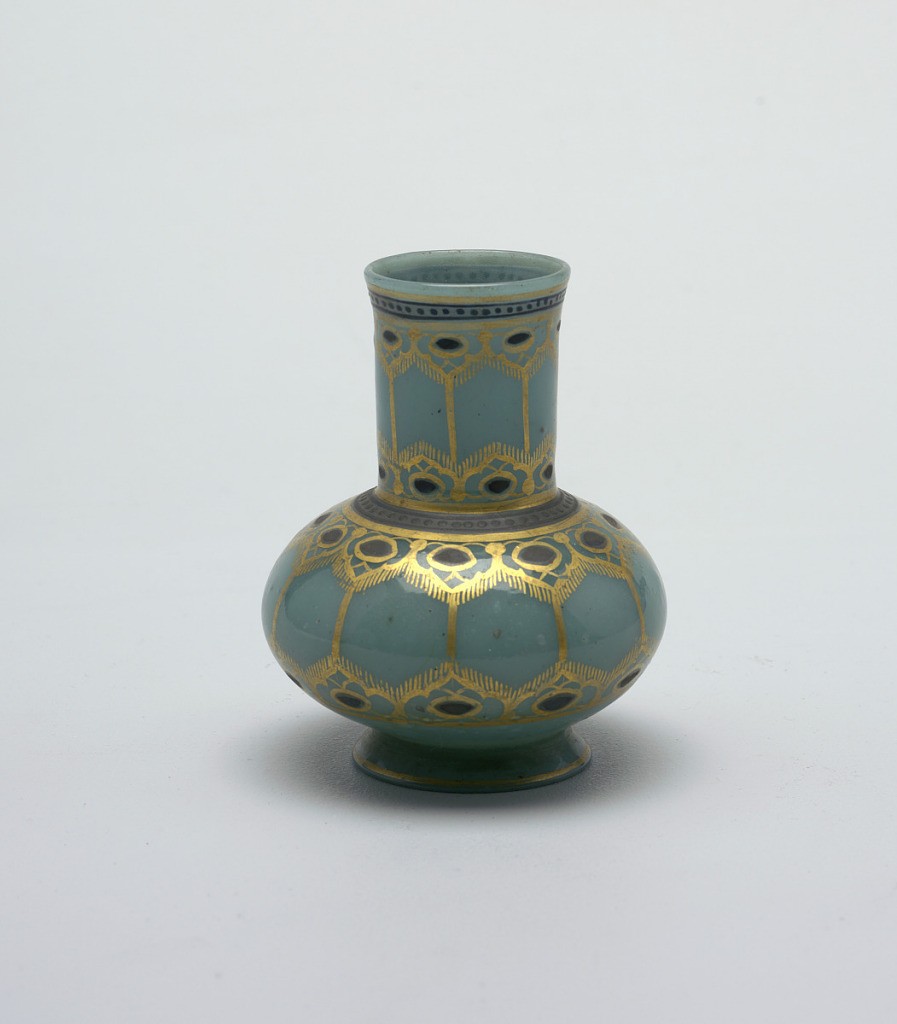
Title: Vase
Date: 17th–18th century
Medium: Painted glass
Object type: vase
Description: Translucent glass vase, pale, slightly greenish blue. On out-flaring rim of foot, bulbous body, narrowing to long wide neck with slightly out- flaring lip. Decorated with bandings, linear patterns, dots, in gold and lavender-gray.